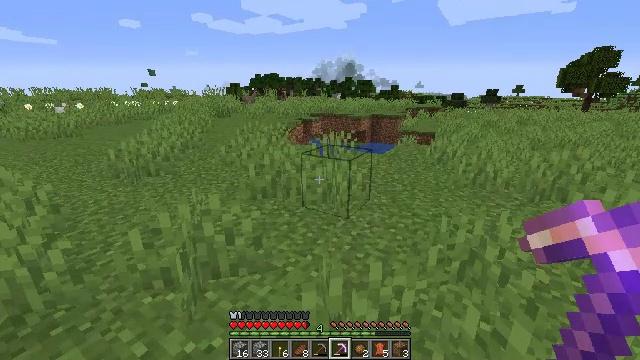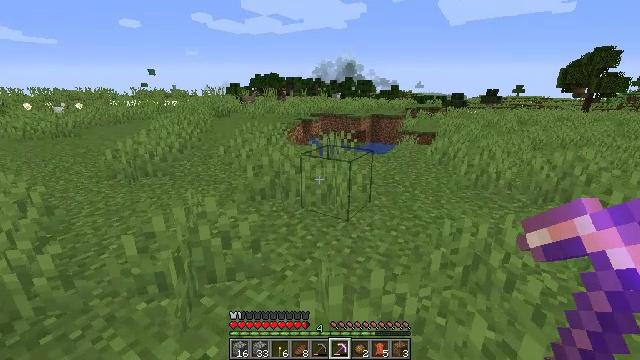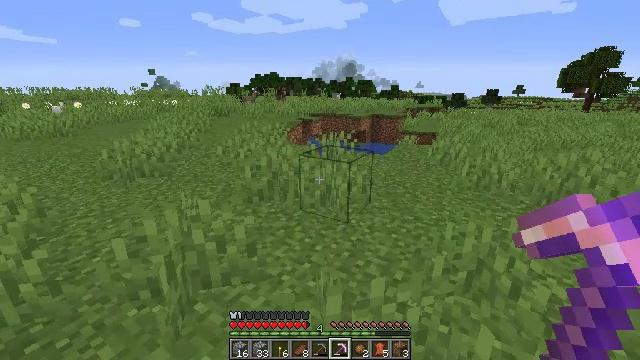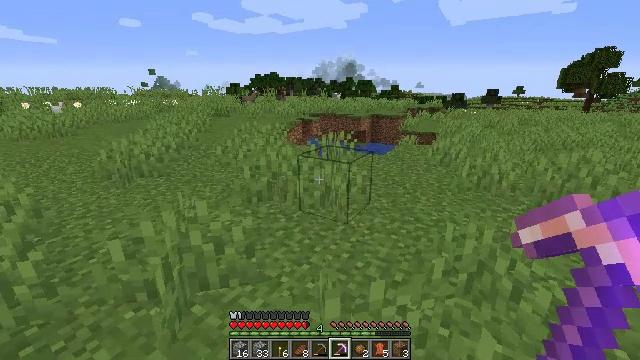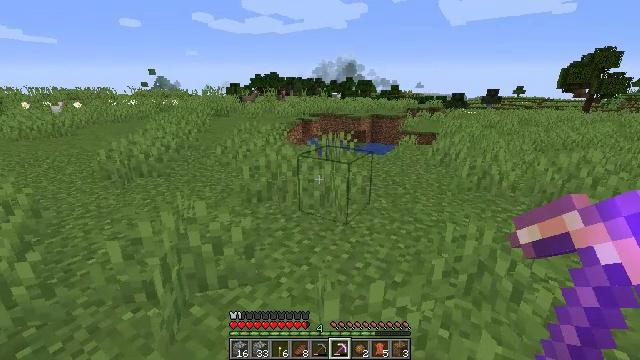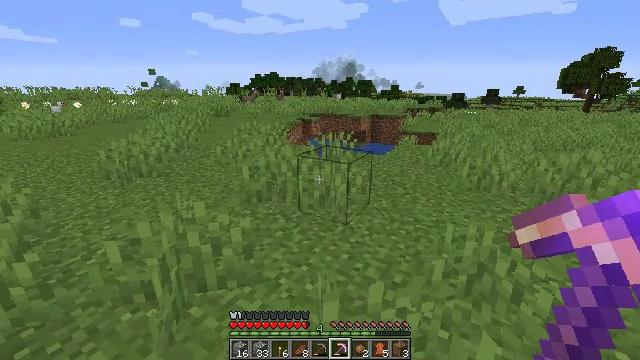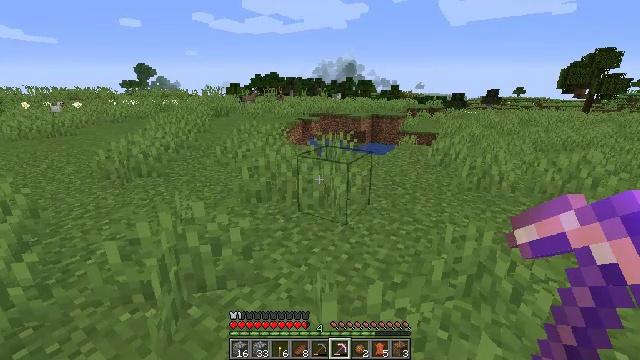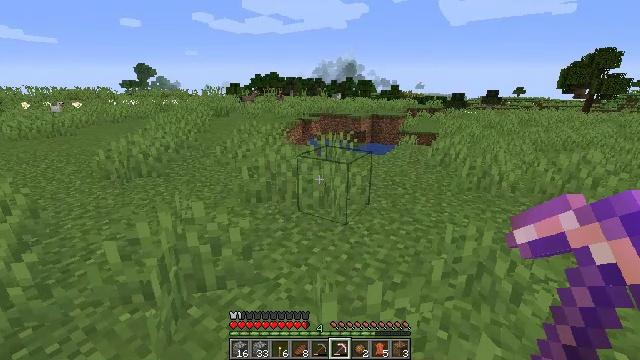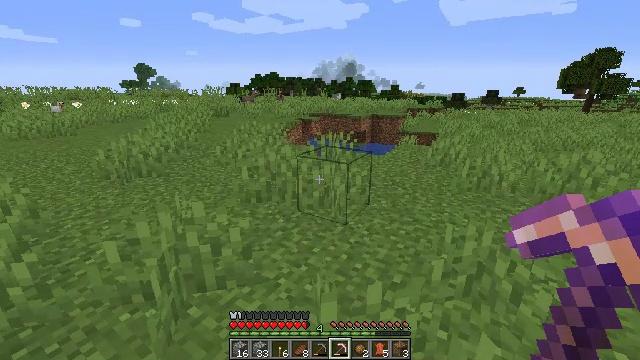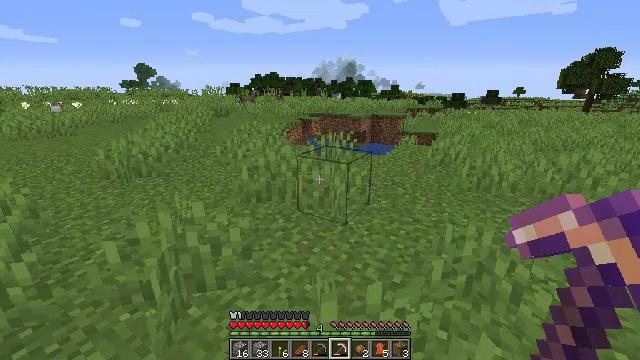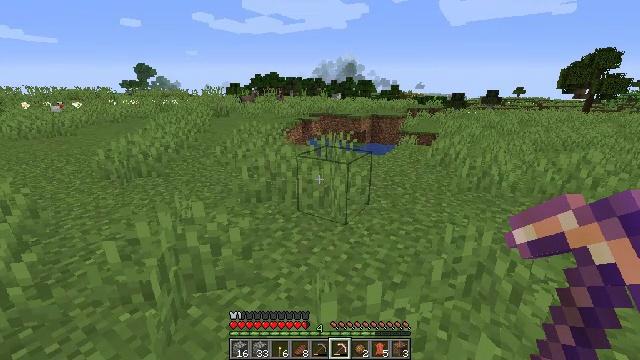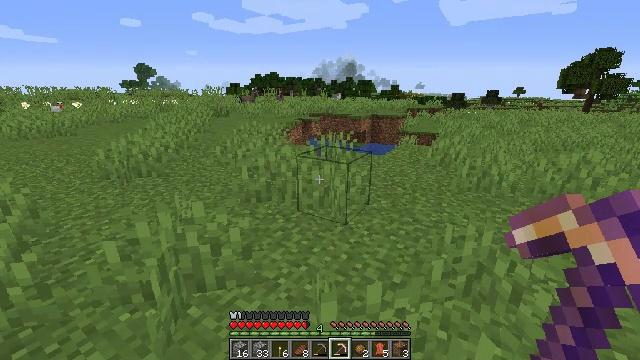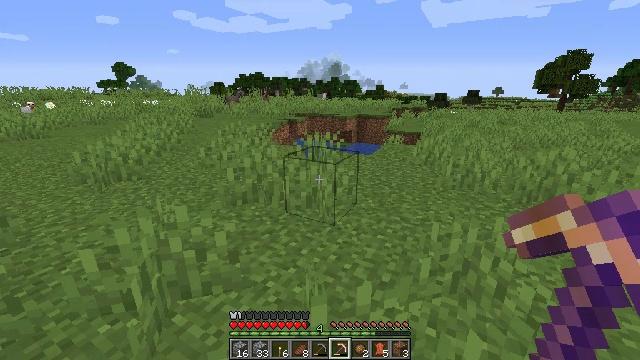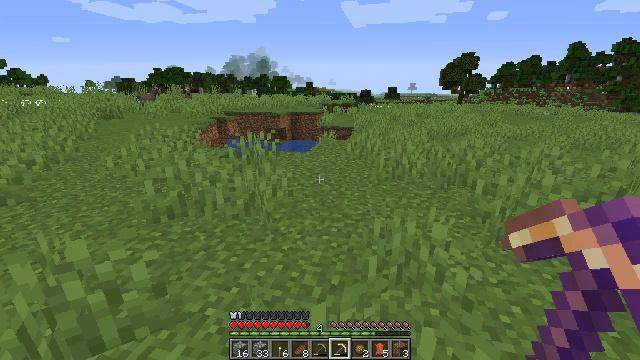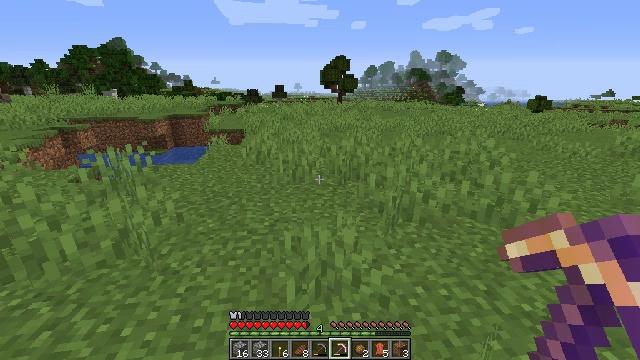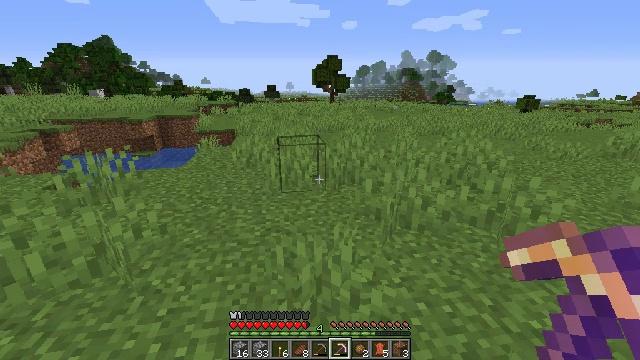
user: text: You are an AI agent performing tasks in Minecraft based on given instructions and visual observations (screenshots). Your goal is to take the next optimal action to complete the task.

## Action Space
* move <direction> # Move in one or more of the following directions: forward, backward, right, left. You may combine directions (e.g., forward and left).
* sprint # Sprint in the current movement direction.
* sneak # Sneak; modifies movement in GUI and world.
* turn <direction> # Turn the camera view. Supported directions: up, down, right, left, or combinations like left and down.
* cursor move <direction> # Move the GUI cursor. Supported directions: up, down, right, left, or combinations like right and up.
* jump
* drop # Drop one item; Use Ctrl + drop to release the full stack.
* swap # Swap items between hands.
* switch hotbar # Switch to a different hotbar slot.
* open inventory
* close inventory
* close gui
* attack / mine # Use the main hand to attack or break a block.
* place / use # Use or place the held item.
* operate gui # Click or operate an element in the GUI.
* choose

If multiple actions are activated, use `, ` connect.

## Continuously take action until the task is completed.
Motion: motion action
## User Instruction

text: Collect the grass from the surface.
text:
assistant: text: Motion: no_op
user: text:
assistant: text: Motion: no_op
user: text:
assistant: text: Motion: no_op
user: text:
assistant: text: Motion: no_op
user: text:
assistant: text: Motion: no_op
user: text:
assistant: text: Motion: no_op
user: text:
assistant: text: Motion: no_op
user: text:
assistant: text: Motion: no_op
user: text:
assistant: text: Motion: no_op
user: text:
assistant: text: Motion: no_op
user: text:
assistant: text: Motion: no_op
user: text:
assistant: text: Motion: move forward, turn right
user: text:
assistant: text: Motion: move forward, turn right
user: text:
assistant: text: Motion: move forward, turn right
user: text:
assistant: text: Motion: move forward, turn right
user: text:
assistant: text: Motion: move forward
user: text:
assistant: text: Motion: move forward
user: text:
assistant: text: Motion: move forward
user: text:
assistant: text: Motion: move forward
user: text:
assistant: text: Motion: move forward
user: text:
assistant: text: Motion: move forward
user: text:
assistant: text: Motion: move forward
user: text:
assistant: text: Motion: move forward
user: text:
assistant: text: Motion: move forward
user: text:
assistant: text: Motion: move forward
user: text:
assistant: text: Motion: move forward
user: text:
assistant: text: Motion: move forward
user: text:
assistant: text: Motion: move forward
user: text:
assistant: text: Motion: move forward
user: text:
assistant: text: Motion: move forward